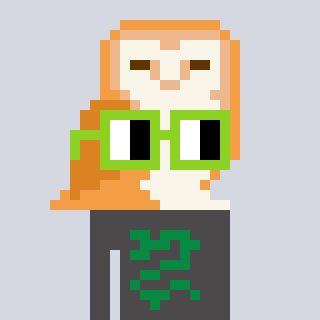
a pixel art character with square light green glasses, a owl-shaped head and a grayscale-colored body on a cool background